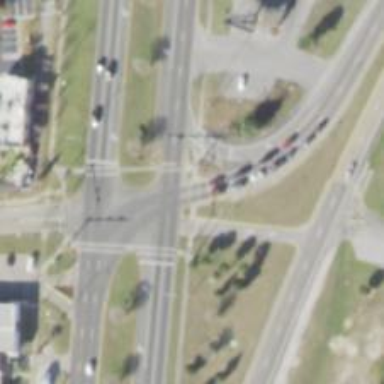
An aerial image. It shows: Marked crossing on the road.